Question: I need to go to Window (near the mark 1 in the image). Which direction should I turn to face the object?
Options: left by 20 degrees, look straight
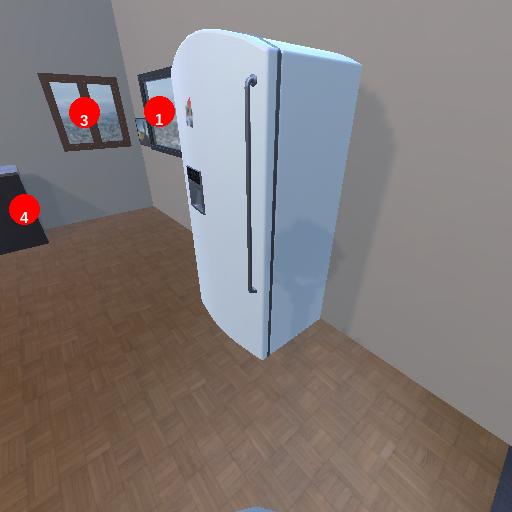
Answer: left by 20 degrees